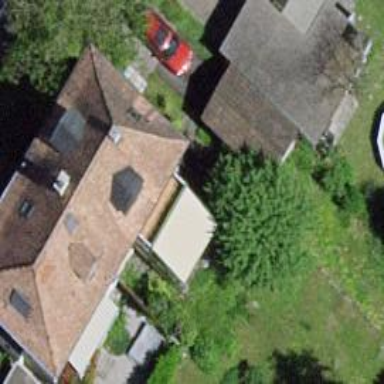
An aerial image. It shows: Semi-detached house.